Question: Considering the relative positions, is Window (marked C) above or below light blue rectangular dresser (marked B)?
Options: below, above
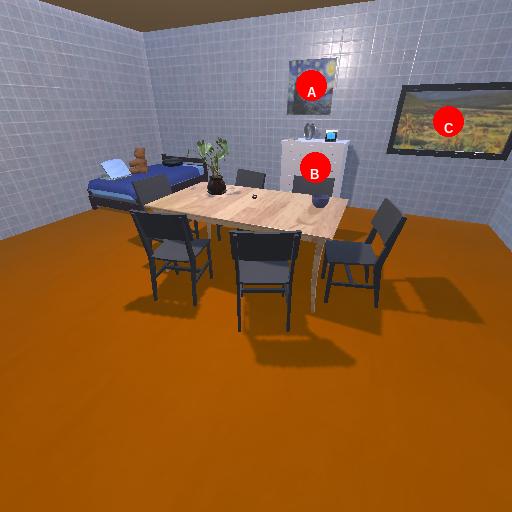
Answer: below